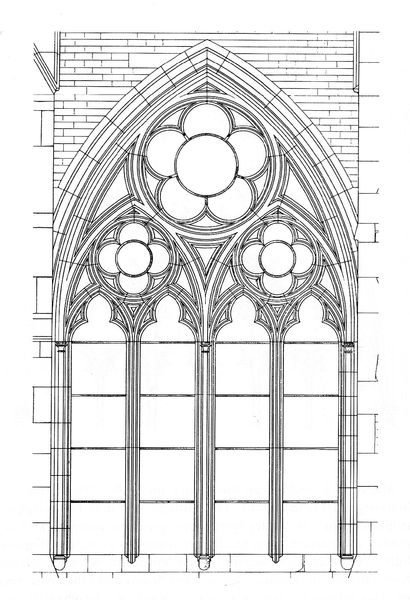
Titel: St. Gereon in Köln
Standort: Köln, St. Gereon (EU - D - NRW)
Schlagwörter: blume, blumen, fenster, skizze, säulen, zeichnung, haus, rose, muster, architektur, steine, kirche, blatt, gotik, kreis, rund, bogen, mauer, bögen, fugen, kreuz, mauerwerk, rippen, kreise, entwurf, kathedrale, portal, stäbe, gotisch, rosette, spitzbogen, plan, streben, gothisch, rosetten, masswerk, kleeblatt, aufriss, bauplan, gemauert, fester, strichzeichnung, vierpass, glass, gotisches fenster, kirchenfenster, dreipass, zweigeteilt, vierblatt, krezu, kreuzu